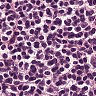
Metastatic tissue present: no